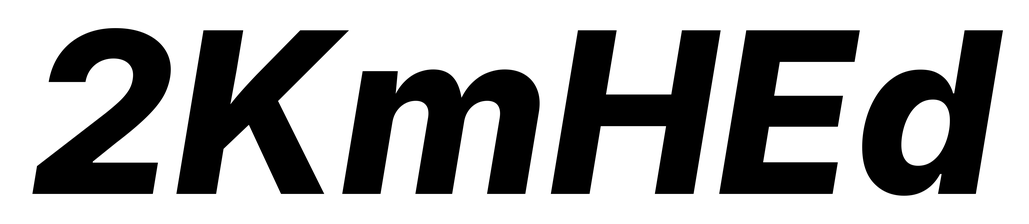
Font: Inter-Italic_ExtraBold_Italic